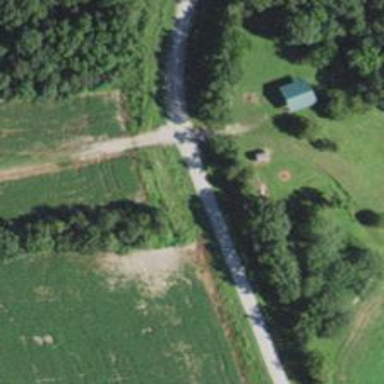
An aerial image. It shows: Tertiary road.